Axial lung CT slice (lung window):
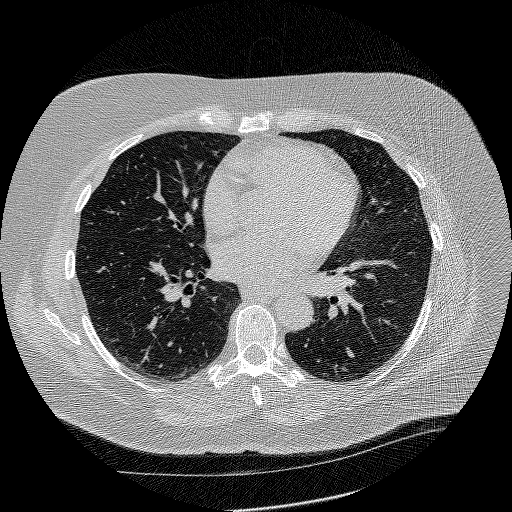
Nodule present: no